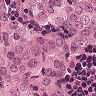
Metastatic tissue present: yes